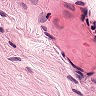
Metastatic tissue present: no